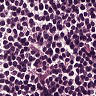
Metastatic tissue present: no